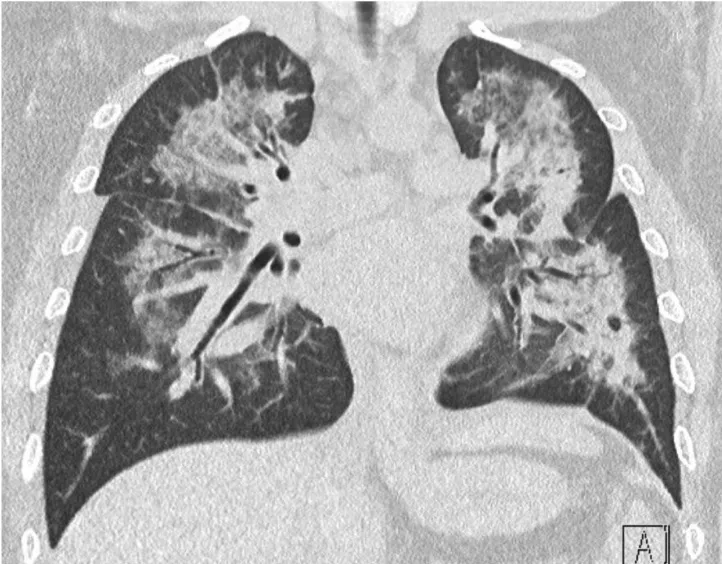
Computerized Tomography (CT) Scan of the Lungs. . Consolidative patterns with air bronchograms involving both lung fields with scattered areas of patchy ground-glass opacities. Suggestive of an organizing pneumonia.
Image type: radiology (ct)